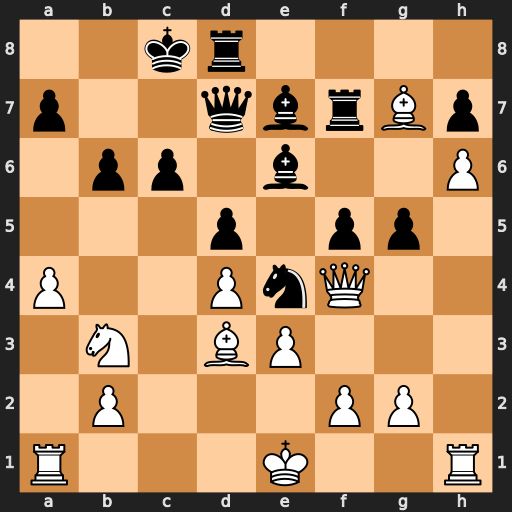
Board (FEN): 2kr4/p2qbrBp/1pp1b2P/3p1pp1/P2PnQ2/1N1BP3/1P3PP1/R3K2R
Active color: w
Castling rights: KQ
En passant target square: -
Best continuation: Ba6+ Qb7 Bxb7+